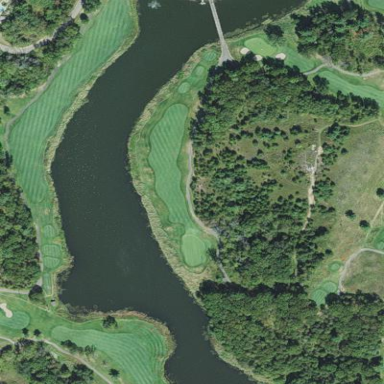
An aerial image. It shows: Water hazard on golf course. The hazard is natural water feature.